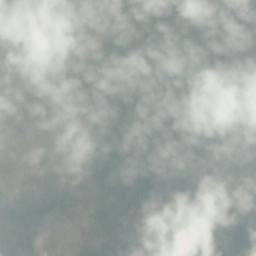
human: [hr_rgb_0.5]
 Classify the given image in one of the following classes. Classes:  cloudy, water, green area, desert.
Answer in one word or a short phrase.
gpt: cloudy